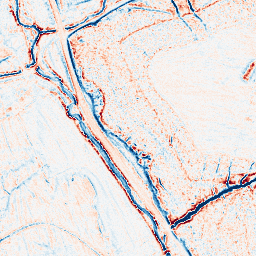
Category: edge_preserving
Decomposition family: anisotropic_diffusion
Decomposition parameters: iterations: 10
kappa: 30
gamma: 0.15
Upsampling method: cubic_catmull_rom
Upsampling parameters: scale: 4
Upsampling scale: 4